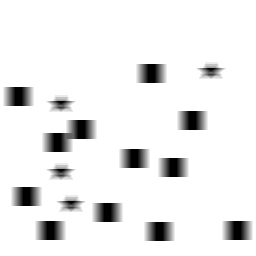
Squares: 12
Triangles: 0
Stars: 4
Total shapes: 16